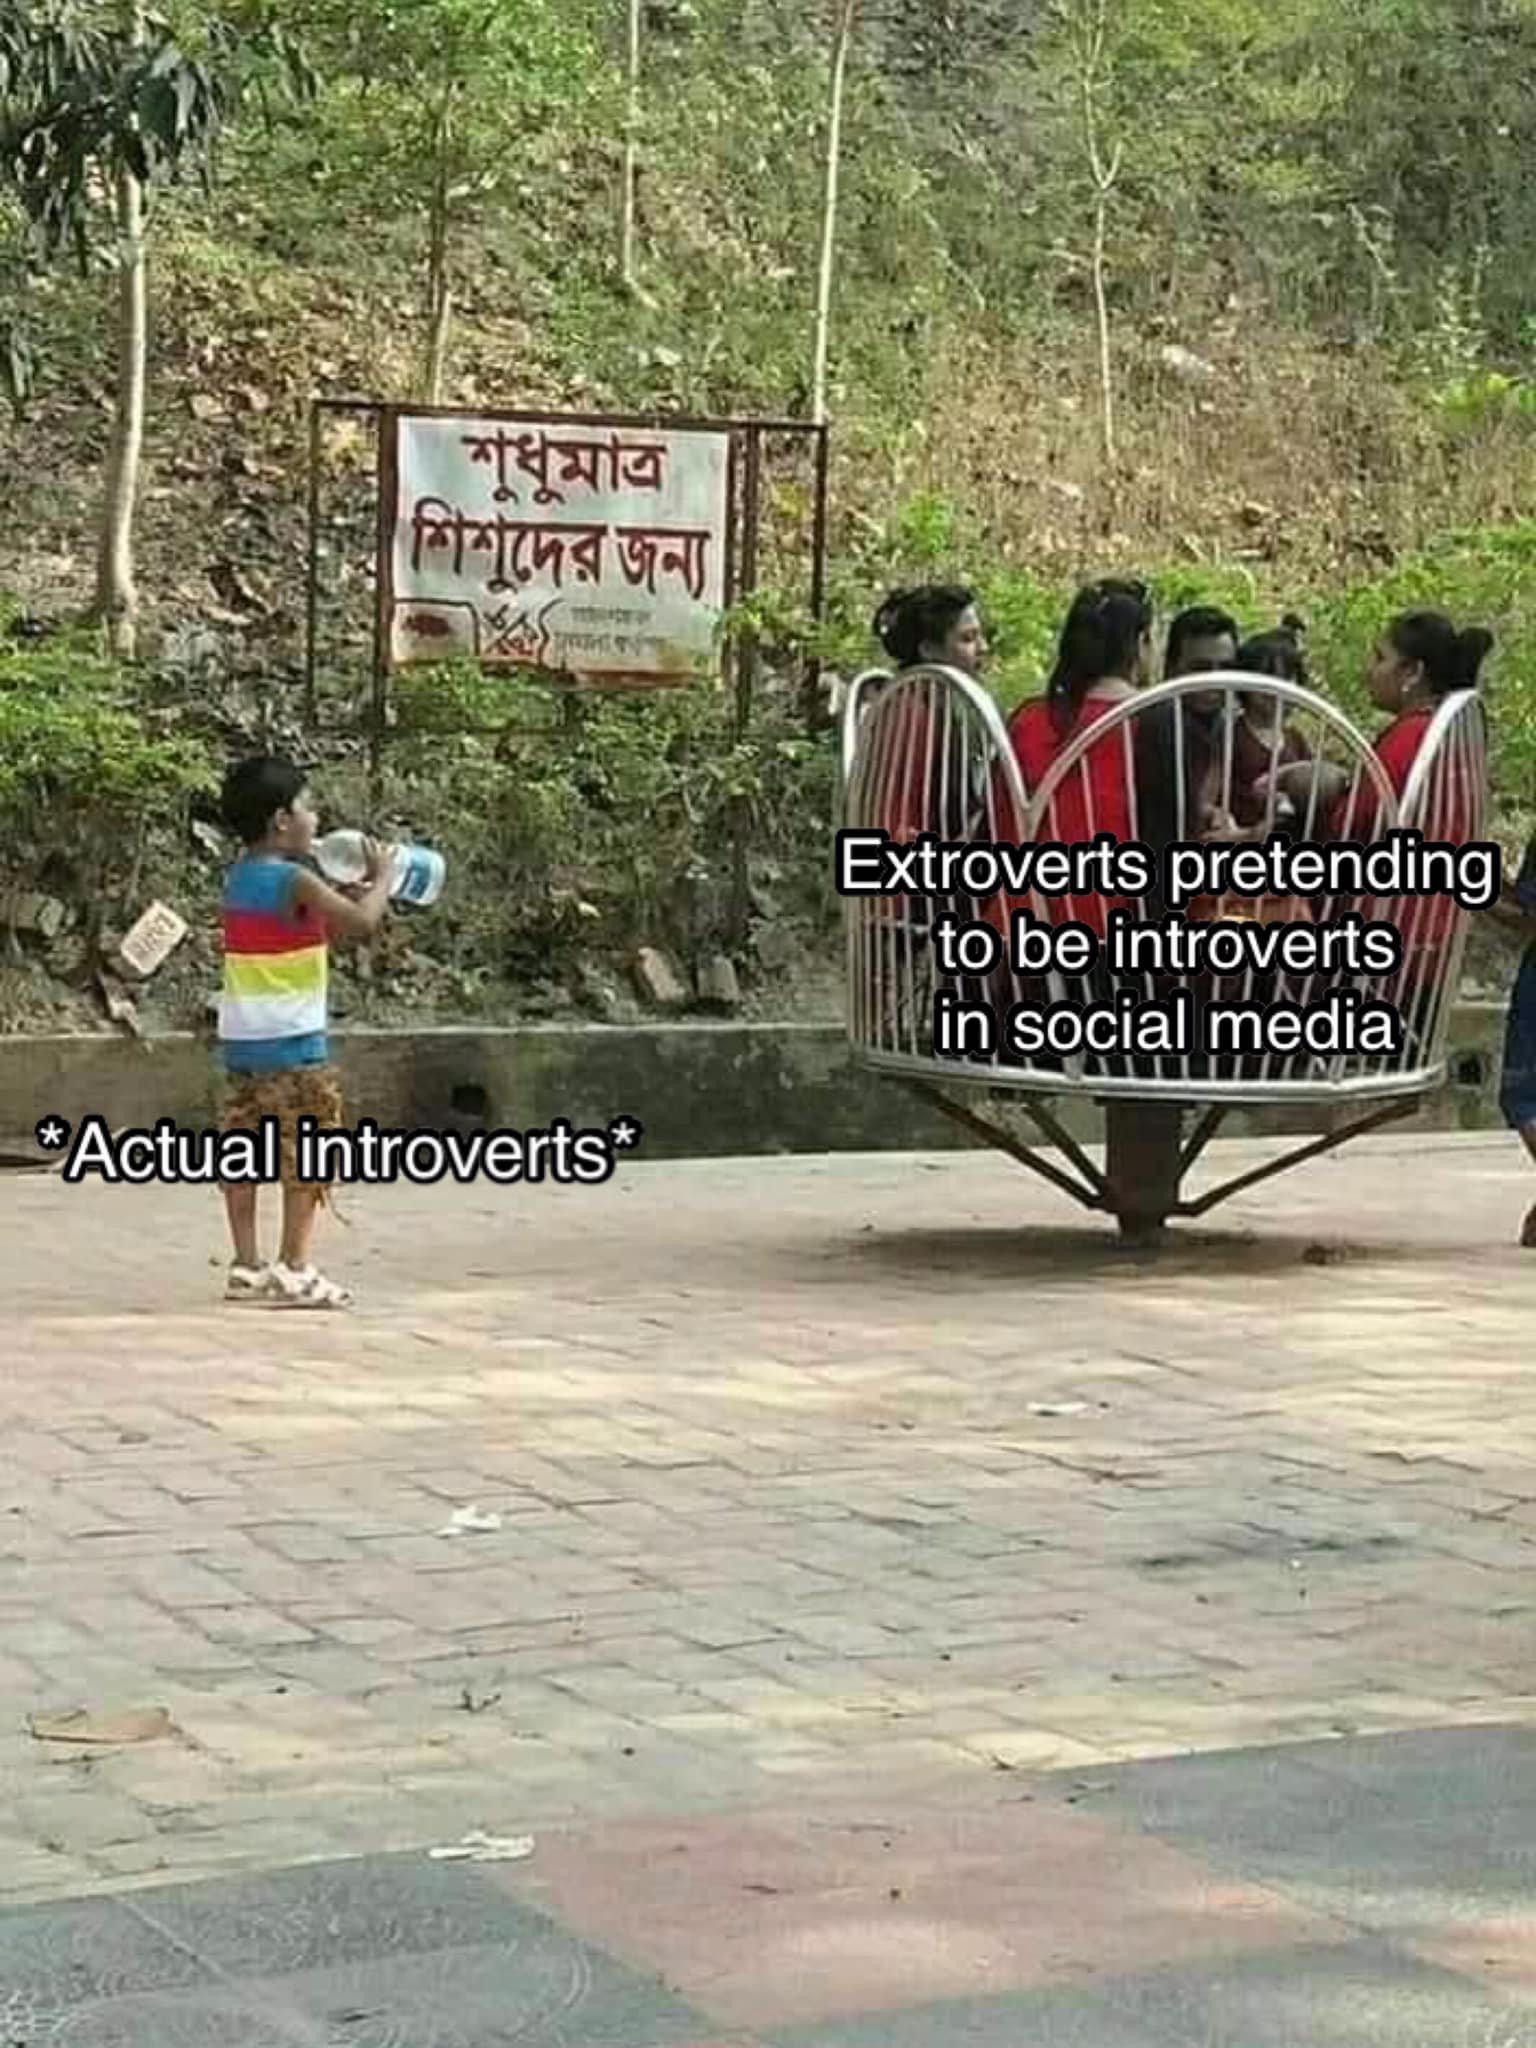
Caption: *Actual introverts*   Extroverts pretending to be introverts in social media
Label: non-hate